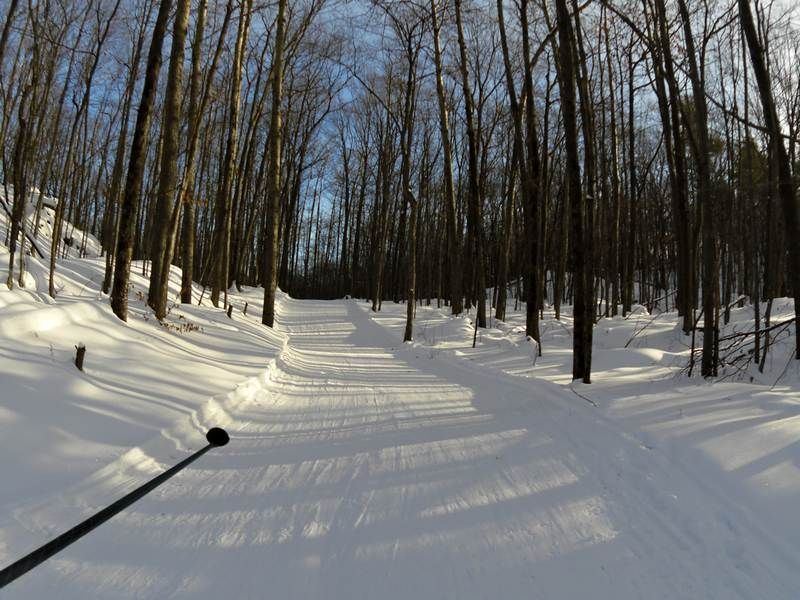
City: ottawa-gatineau